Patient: sex M, age 83
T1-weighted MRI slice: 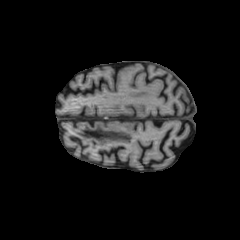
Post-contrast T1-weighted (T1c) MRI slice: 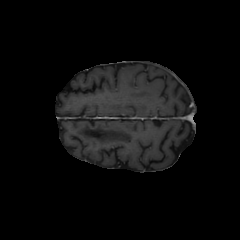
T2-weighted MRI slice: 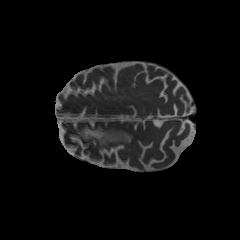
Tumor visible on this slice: no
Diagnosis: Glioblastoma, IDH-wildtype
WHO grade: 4